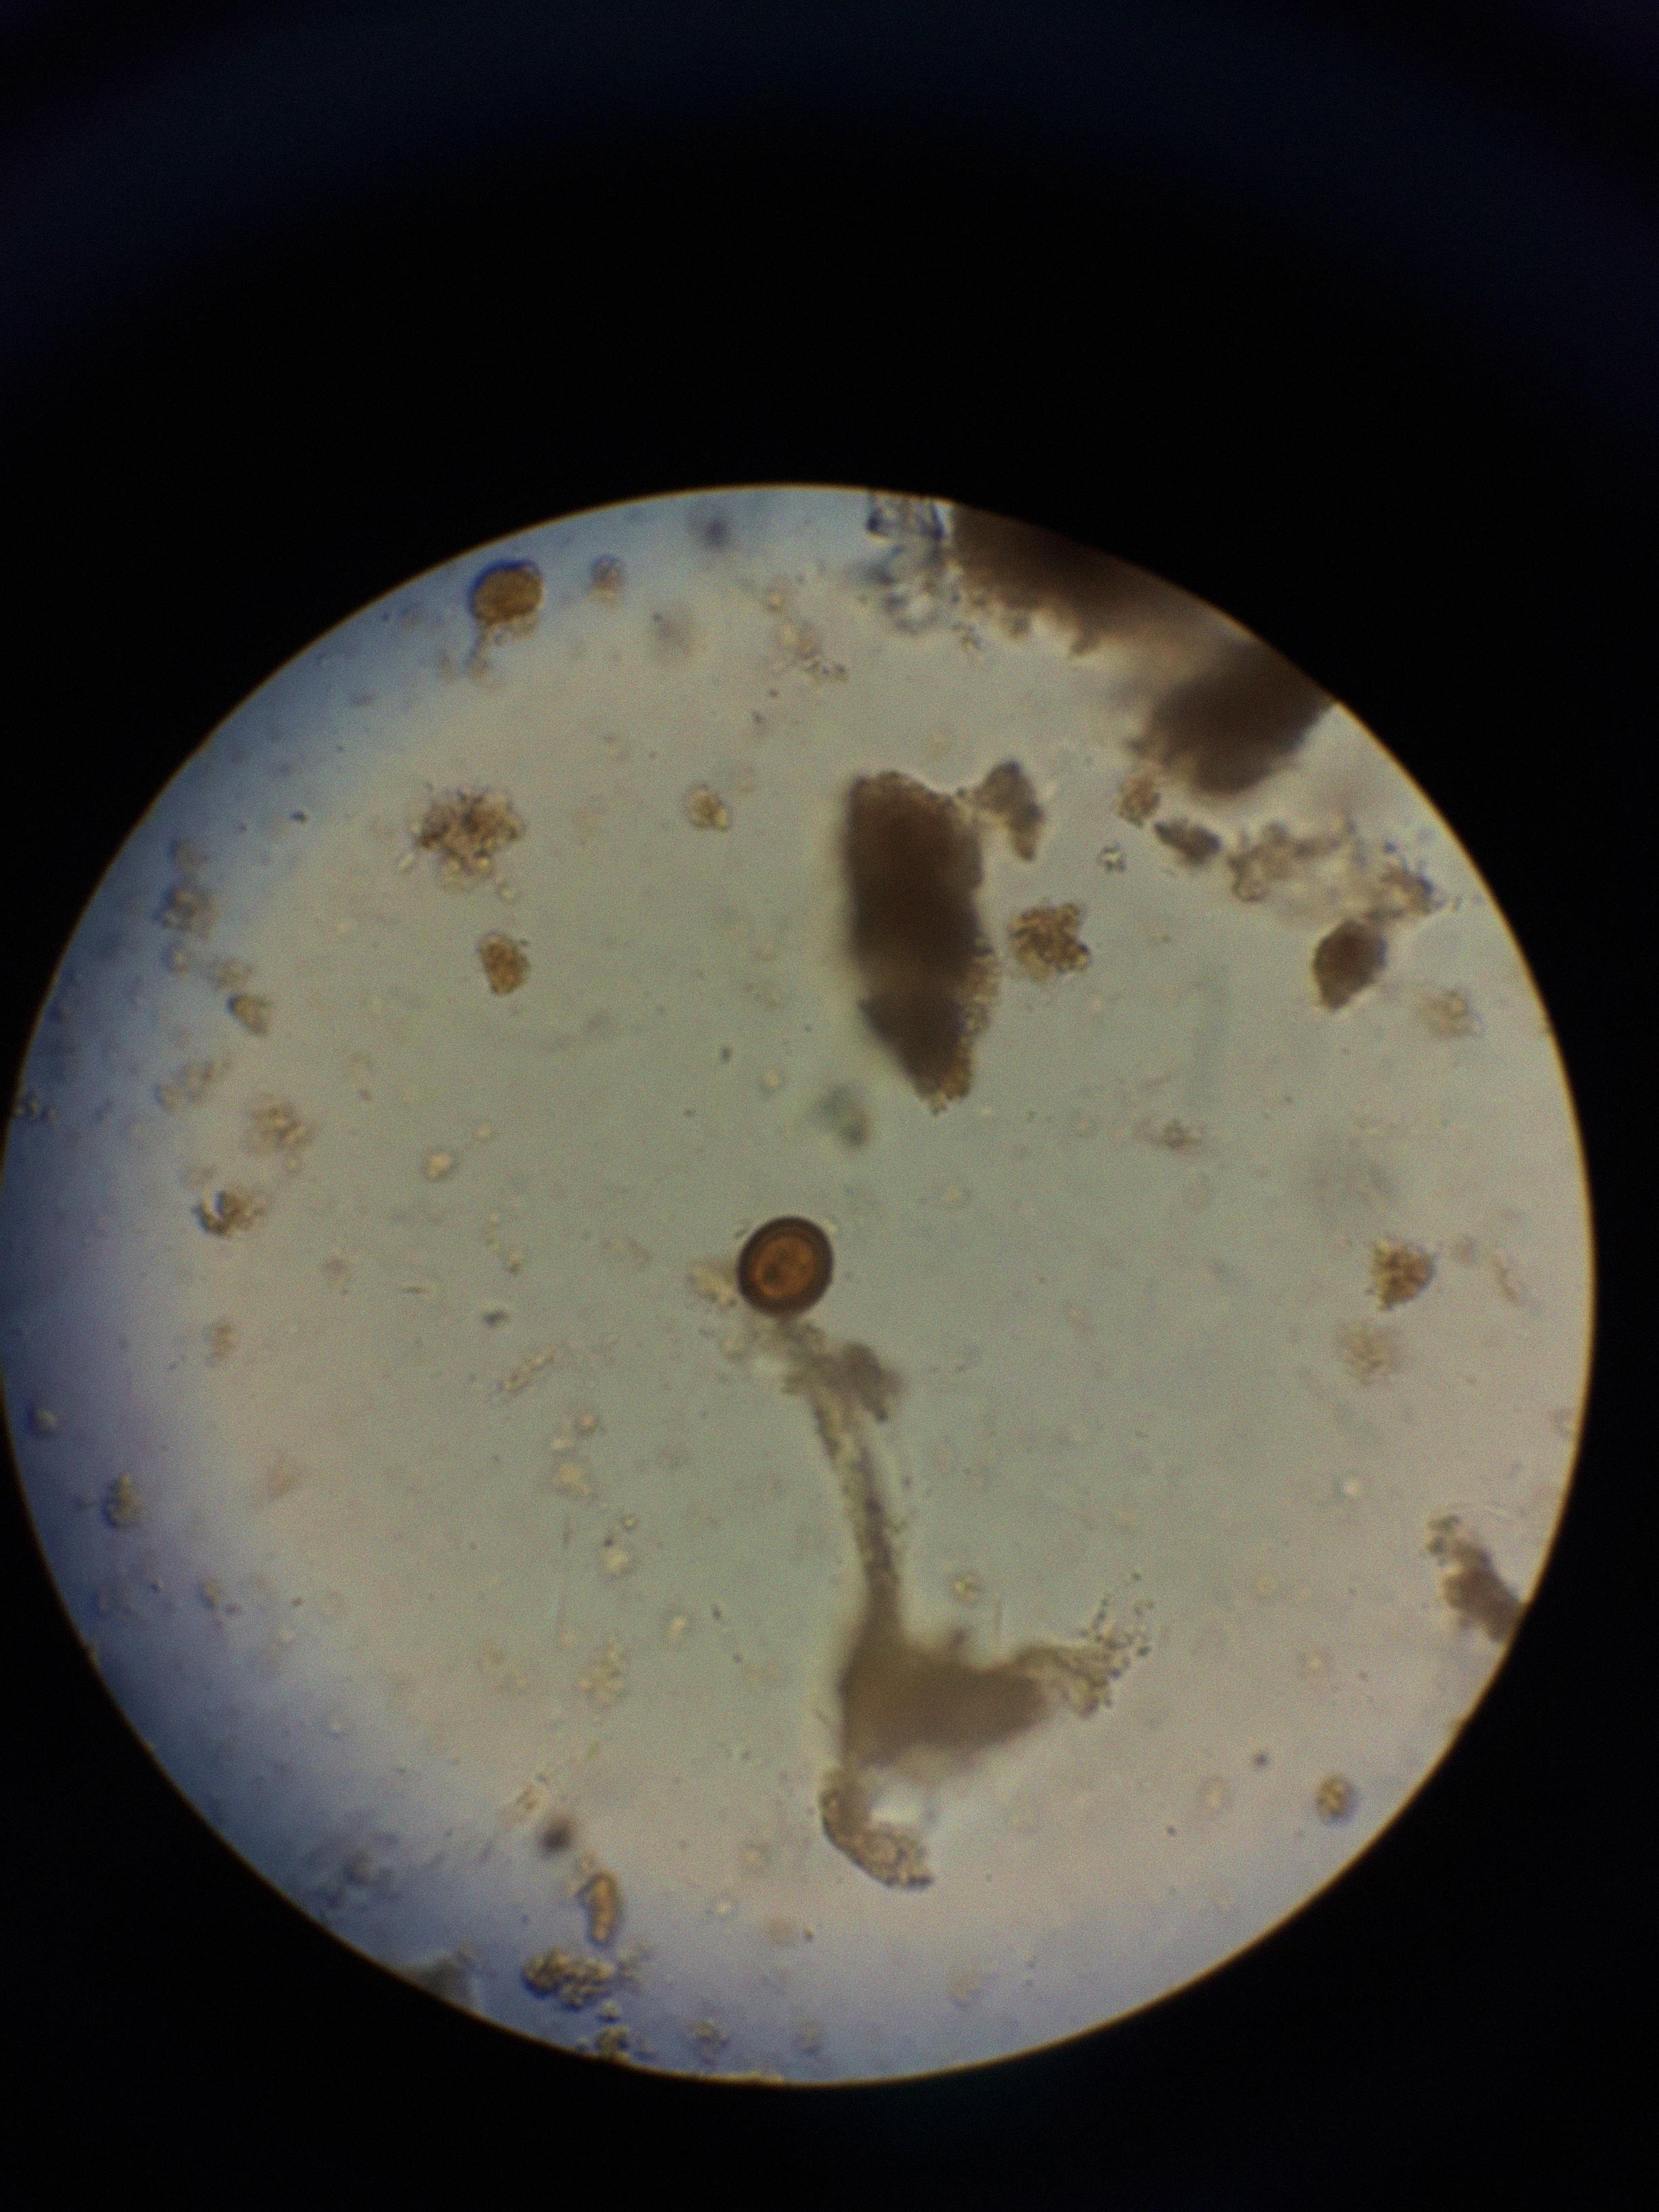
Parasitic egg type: Taenia spp. egg